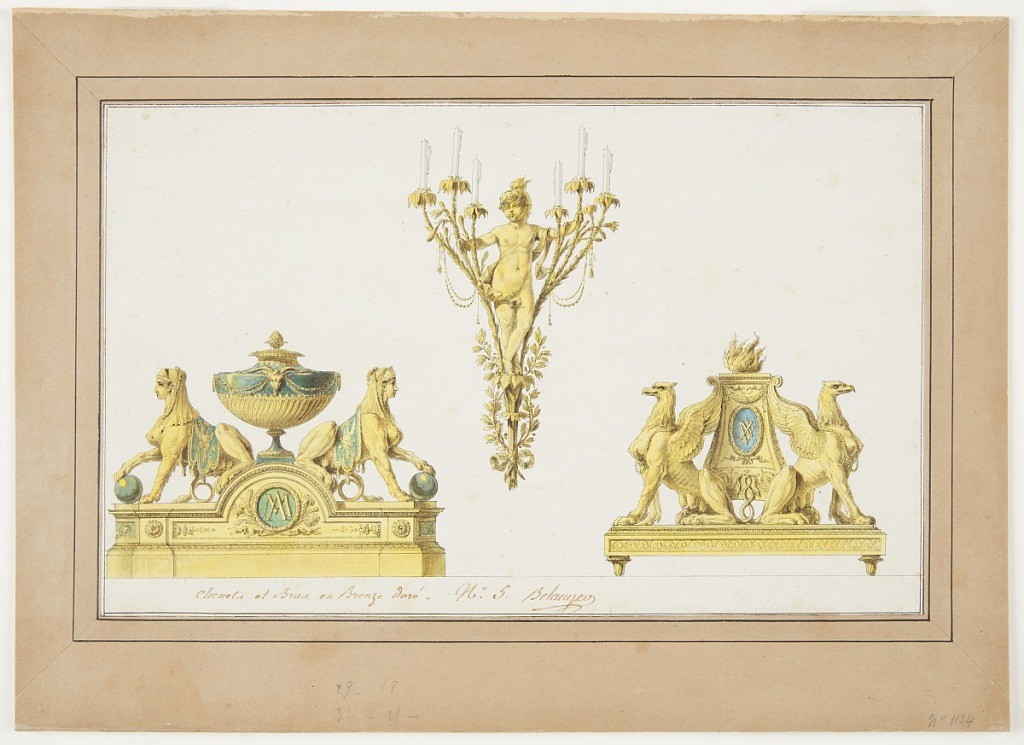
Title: Design for Two Andirons and Sconce of Gilt Bronze
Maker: Jean Démosthène Dugourc, French, 1749–1825
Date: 1777–90
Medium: Pen and black ink, brush and watercolor on paper, lined, framed with brown paper and pen and black ink lines
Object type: Drawing
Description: Designs for metal pieces. Upper center, a sconce with a young boy with fire on his head standing among six branches, three on each side, with candles at the tips. Lower left, an andiron with adorsed sphinxes crouching on either side of an urn. Lower right, an andiron with adorsed griffins crouching on either side of a flame-topped altar.